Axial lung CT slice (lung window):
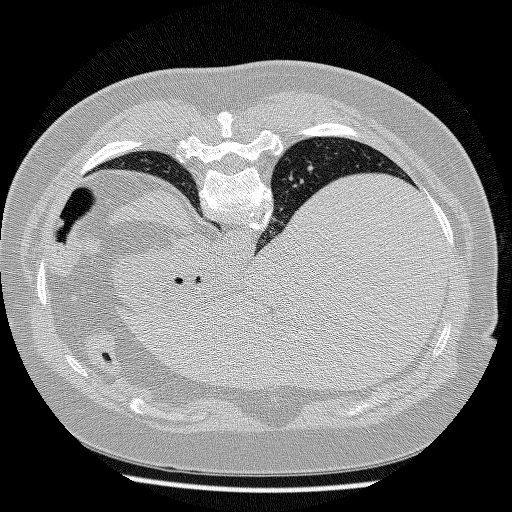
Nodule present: no